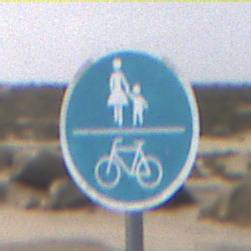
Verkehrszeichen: GemeinsamerGehUndRadweg
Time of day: Midday
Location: Outdoor (Nature)
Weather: PartlyCloudy
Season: NotSpecified
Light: Natural